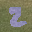
Label: 2